Interaction volume radius: 5 \u00c5
Interaction volume height: 25 \u00c5
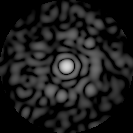
Disorder parameter: 0.8567